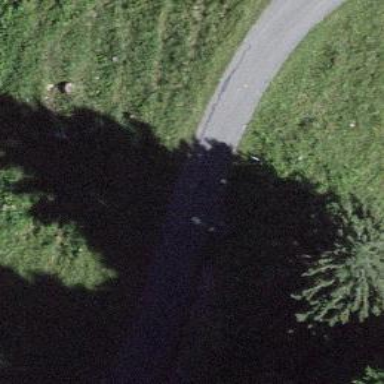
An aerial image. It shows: Well-maintained track road with grade 1 tracktype.